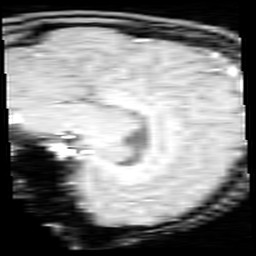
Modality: inplaneT1
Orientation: sagittal
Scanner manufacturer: ge
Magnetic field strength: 3 T
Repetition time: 0.25 s
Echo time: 0.0036 s